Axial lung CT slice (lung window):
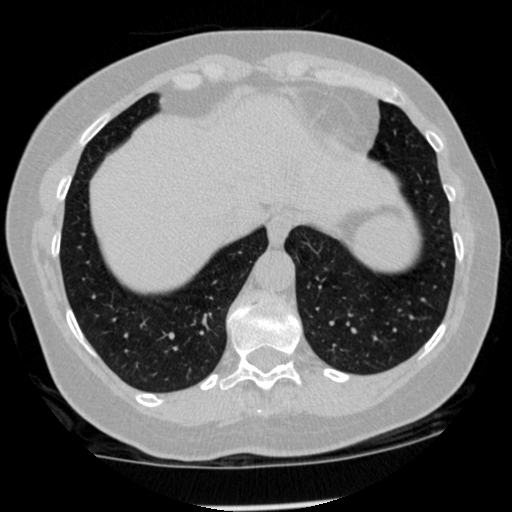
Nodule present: no